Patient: sex M, age 45
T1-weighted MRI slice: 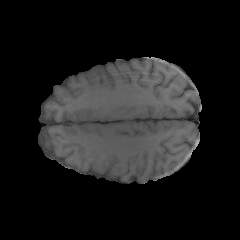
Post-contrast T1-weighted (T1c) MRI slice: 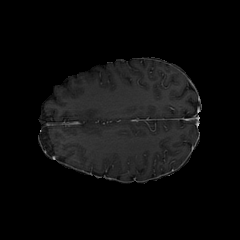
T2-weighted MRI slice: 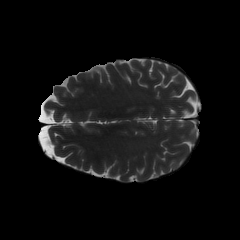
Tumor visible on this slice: no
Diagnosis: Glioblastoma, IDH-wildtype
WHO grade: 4